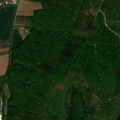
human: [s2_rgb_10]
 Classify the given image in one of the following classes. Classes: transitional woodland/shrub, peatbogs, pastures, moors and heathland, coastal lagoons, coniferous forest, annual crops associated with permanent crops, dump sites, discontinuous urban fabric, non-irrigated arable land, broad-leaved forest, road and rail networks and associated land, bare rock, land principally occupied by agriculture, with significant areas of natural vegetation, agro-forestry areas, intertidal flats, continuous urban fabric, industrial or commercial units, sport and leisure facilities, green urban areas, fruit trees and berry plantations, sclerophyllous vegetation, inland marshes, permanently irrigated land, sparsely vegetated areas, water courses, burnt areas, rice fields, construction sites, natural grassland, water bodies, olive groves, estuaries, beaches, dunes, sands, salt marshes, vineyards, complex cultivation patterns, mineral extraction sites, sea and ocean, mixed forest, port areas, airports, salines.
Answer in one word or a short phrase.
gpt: non-irrigated arable land, land principally occupied by agriculture, with significant areas of natural vegetation, broad-leaved forest